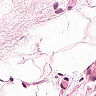
Metastatic tissue present: no